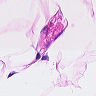
Metastatic tissue present: no